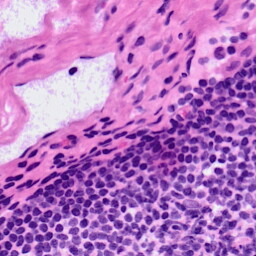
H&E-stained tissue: LymphNode